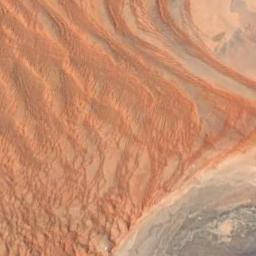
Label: desert